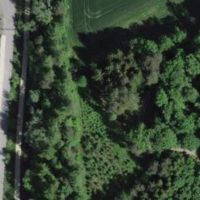
EUNIS habitat code: 44
Species observed at this site:
Aquilegia vulgaris